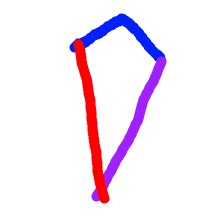
Shape: kite